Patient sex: M
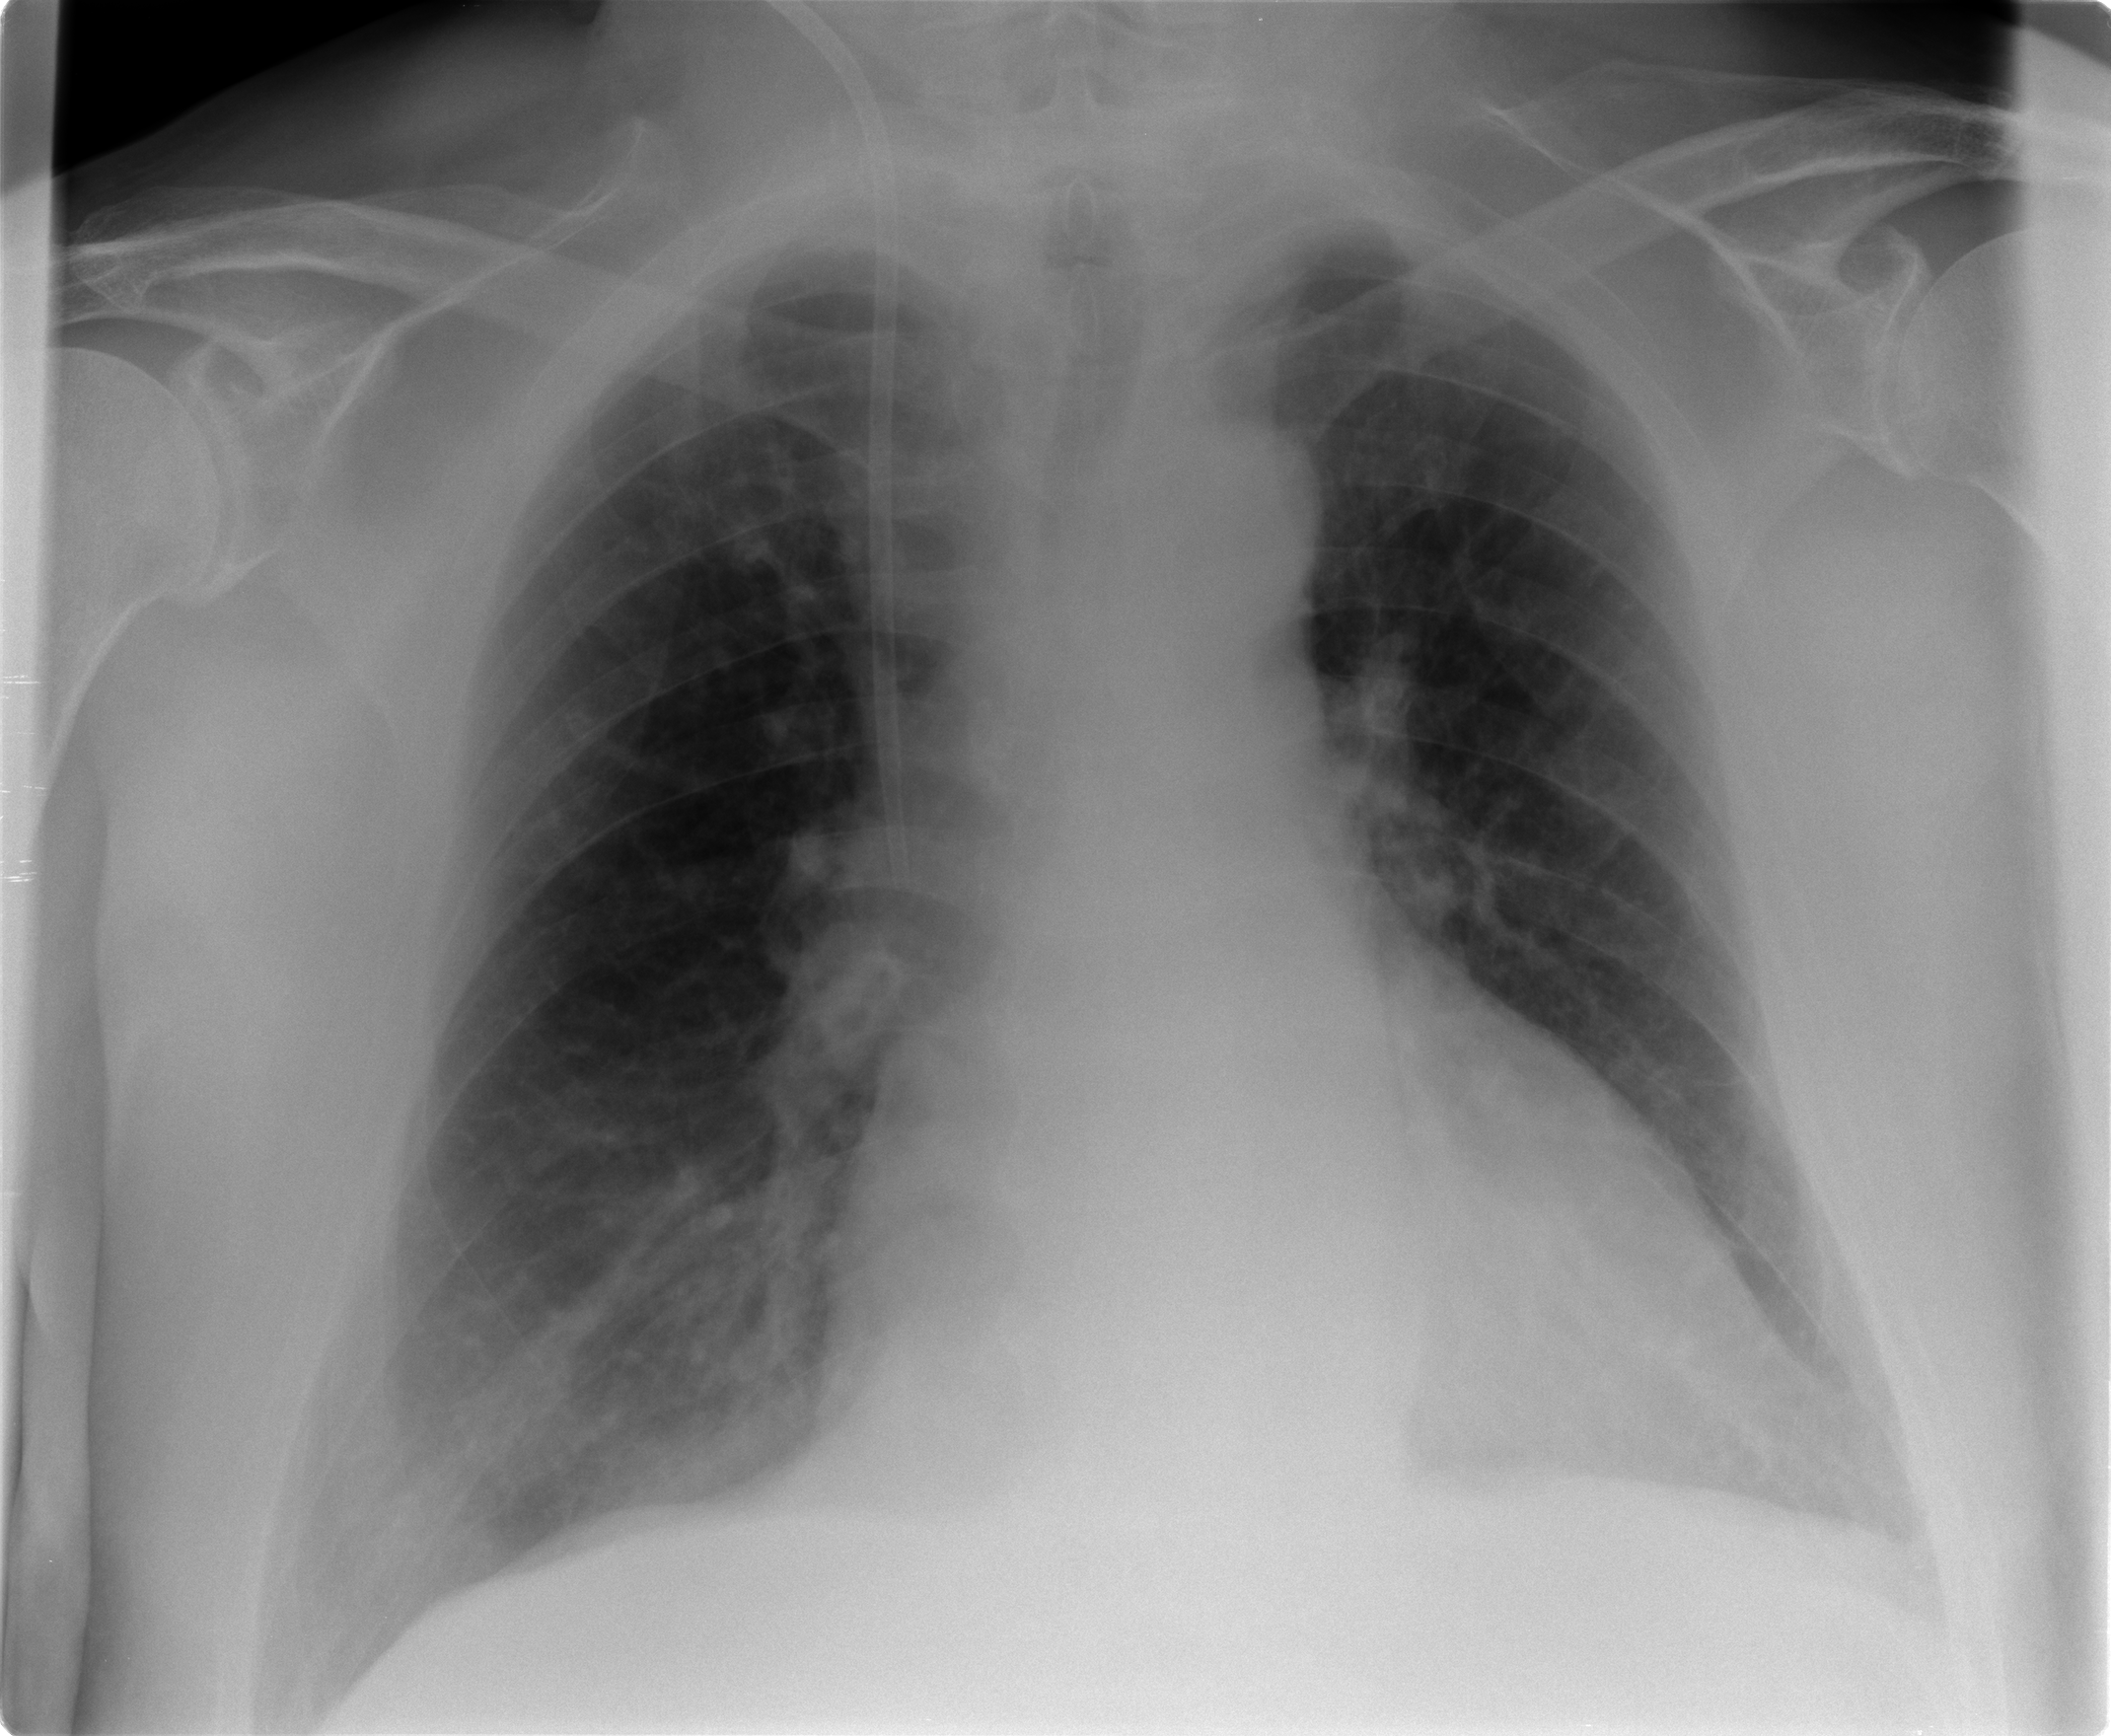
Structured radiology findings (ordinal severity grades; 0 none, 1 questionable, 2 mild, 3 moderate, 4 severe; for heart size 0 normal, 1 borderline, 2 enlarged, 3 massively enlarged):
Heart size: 2
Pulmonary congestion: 1
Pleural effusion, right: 0
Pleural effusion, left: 1
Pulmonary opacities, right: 0
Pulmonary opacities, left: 0
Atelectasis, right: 2
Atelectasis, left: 2